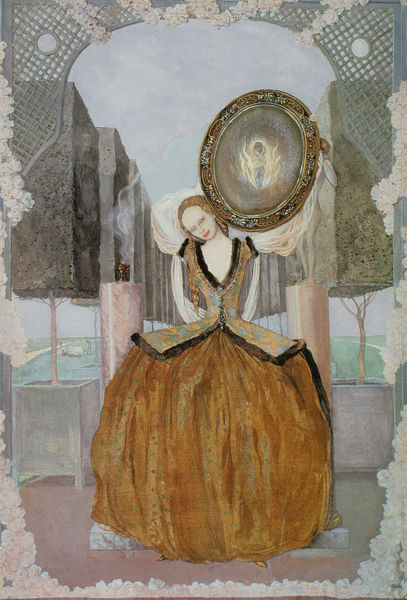
Titel: Hexerei
Künstler: Konstantin Somow
Standort: St. Petersburg
Institution: Russisches Museum
Schlagwörter: baum, blau, feuer, gemälde, himmel, weiß, aquarell, bäume, gelb, grün, ocker, ausschnitt, blume, blumen, braun, frau, grau, hintergrund, kleid, mund, orange, pastell, schwarz, skizze, symbol, säulen, vordergrund, zeichnung, blick, blüten, dame, park, rosen, rot, schleier, weg, wiese, beige, mode, ornament, rock, symbolismus, tanz, blond, jacke, architektur, arme, barock, blass, falten, halten, kragen, rahmen, stehen, steine, weit, ärmel, bild, bildnis, portrait, porträt, spiegel, natur, büsche, gitter, gold, kostüm, kind, bühne, pflanze, pflanzen, front, lippen, rosa, oval, rund, engel, garten, skulptur, vase, blumentopf, bäumchen, kübel, taille, topf, papier, bogen, perspektive, mieder, modern, mauer, allee, hecke, rand, junge, zeigen, weste, collage, tor, blumentöpfe, töpfe, schild, knabe, eckig, medaillon, torbogen, flammen, zentralperspektive, schuh, entwurf, topfpflanze, geschnürt, felsbrocken, pavillon, bild im bild, topfpflanzen, emblem, sünde, design, laube, artdeco, wespentaille, reifrock, glück, quadratisch, garu, coule de paris, aquarel, pergola, blai, pastelltöne, falmmen, kostäum, pflanzentöpfe, schöße, ziergarten, übertöpfe, spielgel, case, 19. jahrhundert, 18. jahrhundert, #bäume, feurer, studiue, rankengitter, vrohang